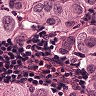
Metastatic tissue present: yes